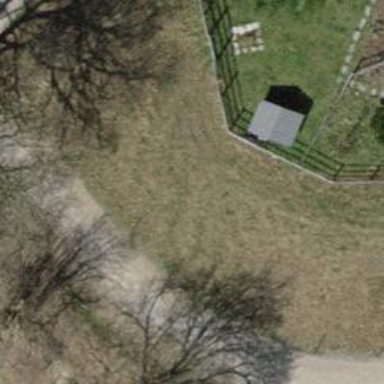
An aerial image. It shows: Fence is in the image.